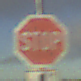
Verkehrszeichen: Stop
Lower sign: VerlaufVorfahrtsstrasse7
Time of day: SunriseSunset
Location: Outdoor (Nature)
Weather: PartlyCloudy
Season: NotSpecified
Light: Natural